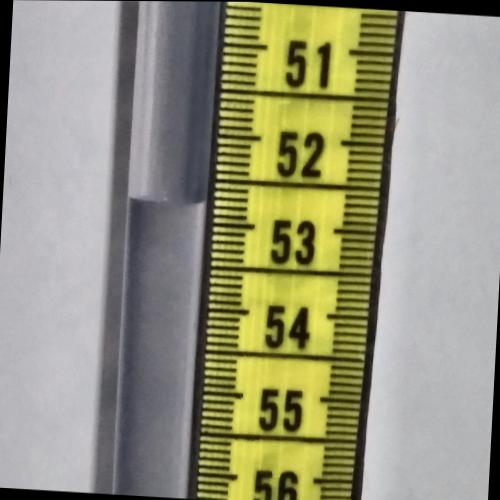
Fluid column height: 52.8 cm